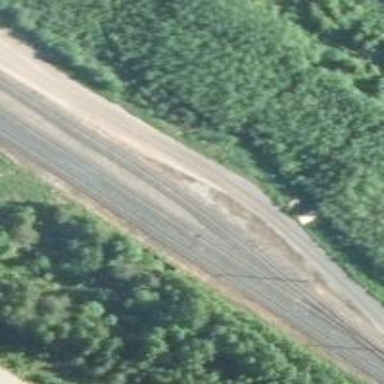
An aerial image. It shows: Wedge is used for the railway derail.